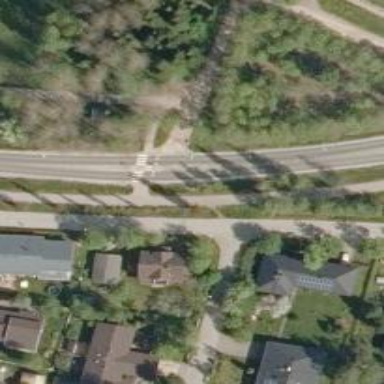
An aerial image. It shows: Road with "give way" sign.